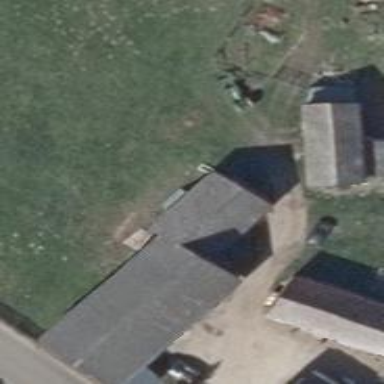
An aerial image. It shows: Gabled roof on farm auxiliary building.